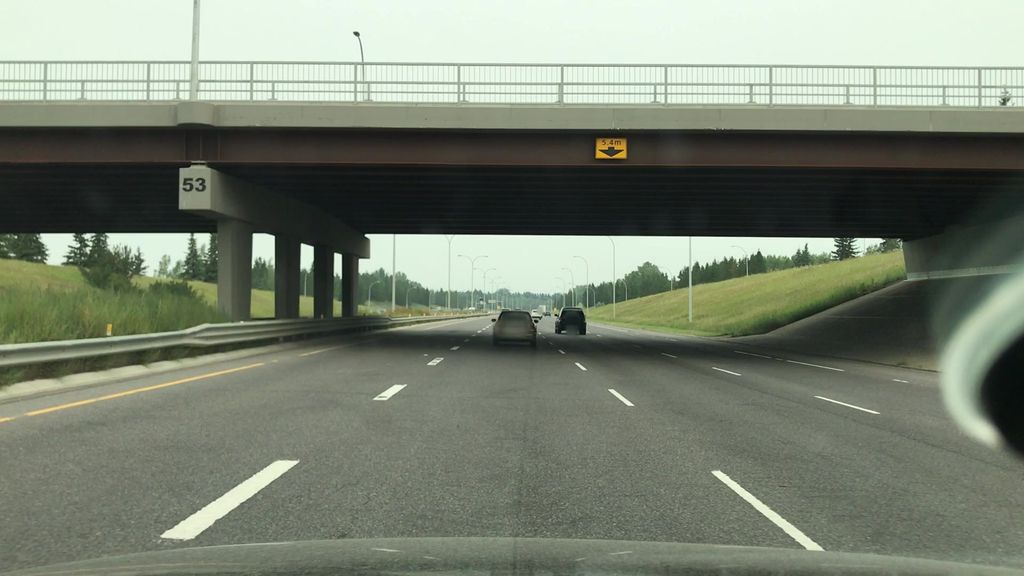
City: edmonton